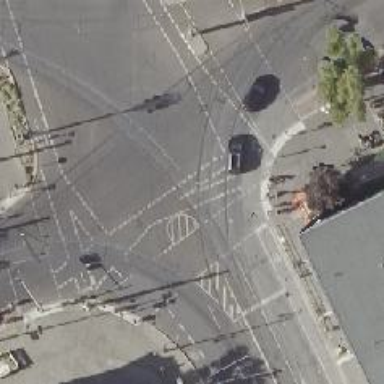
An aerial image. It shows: Railway crossing.